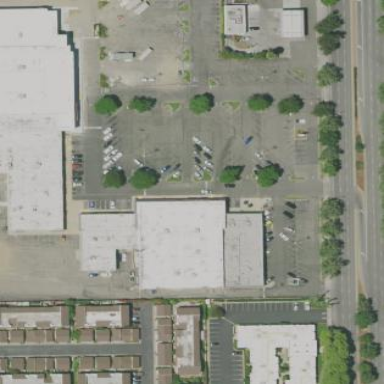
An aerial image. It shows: Retail area.